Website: bh-photo
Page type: orders-overview
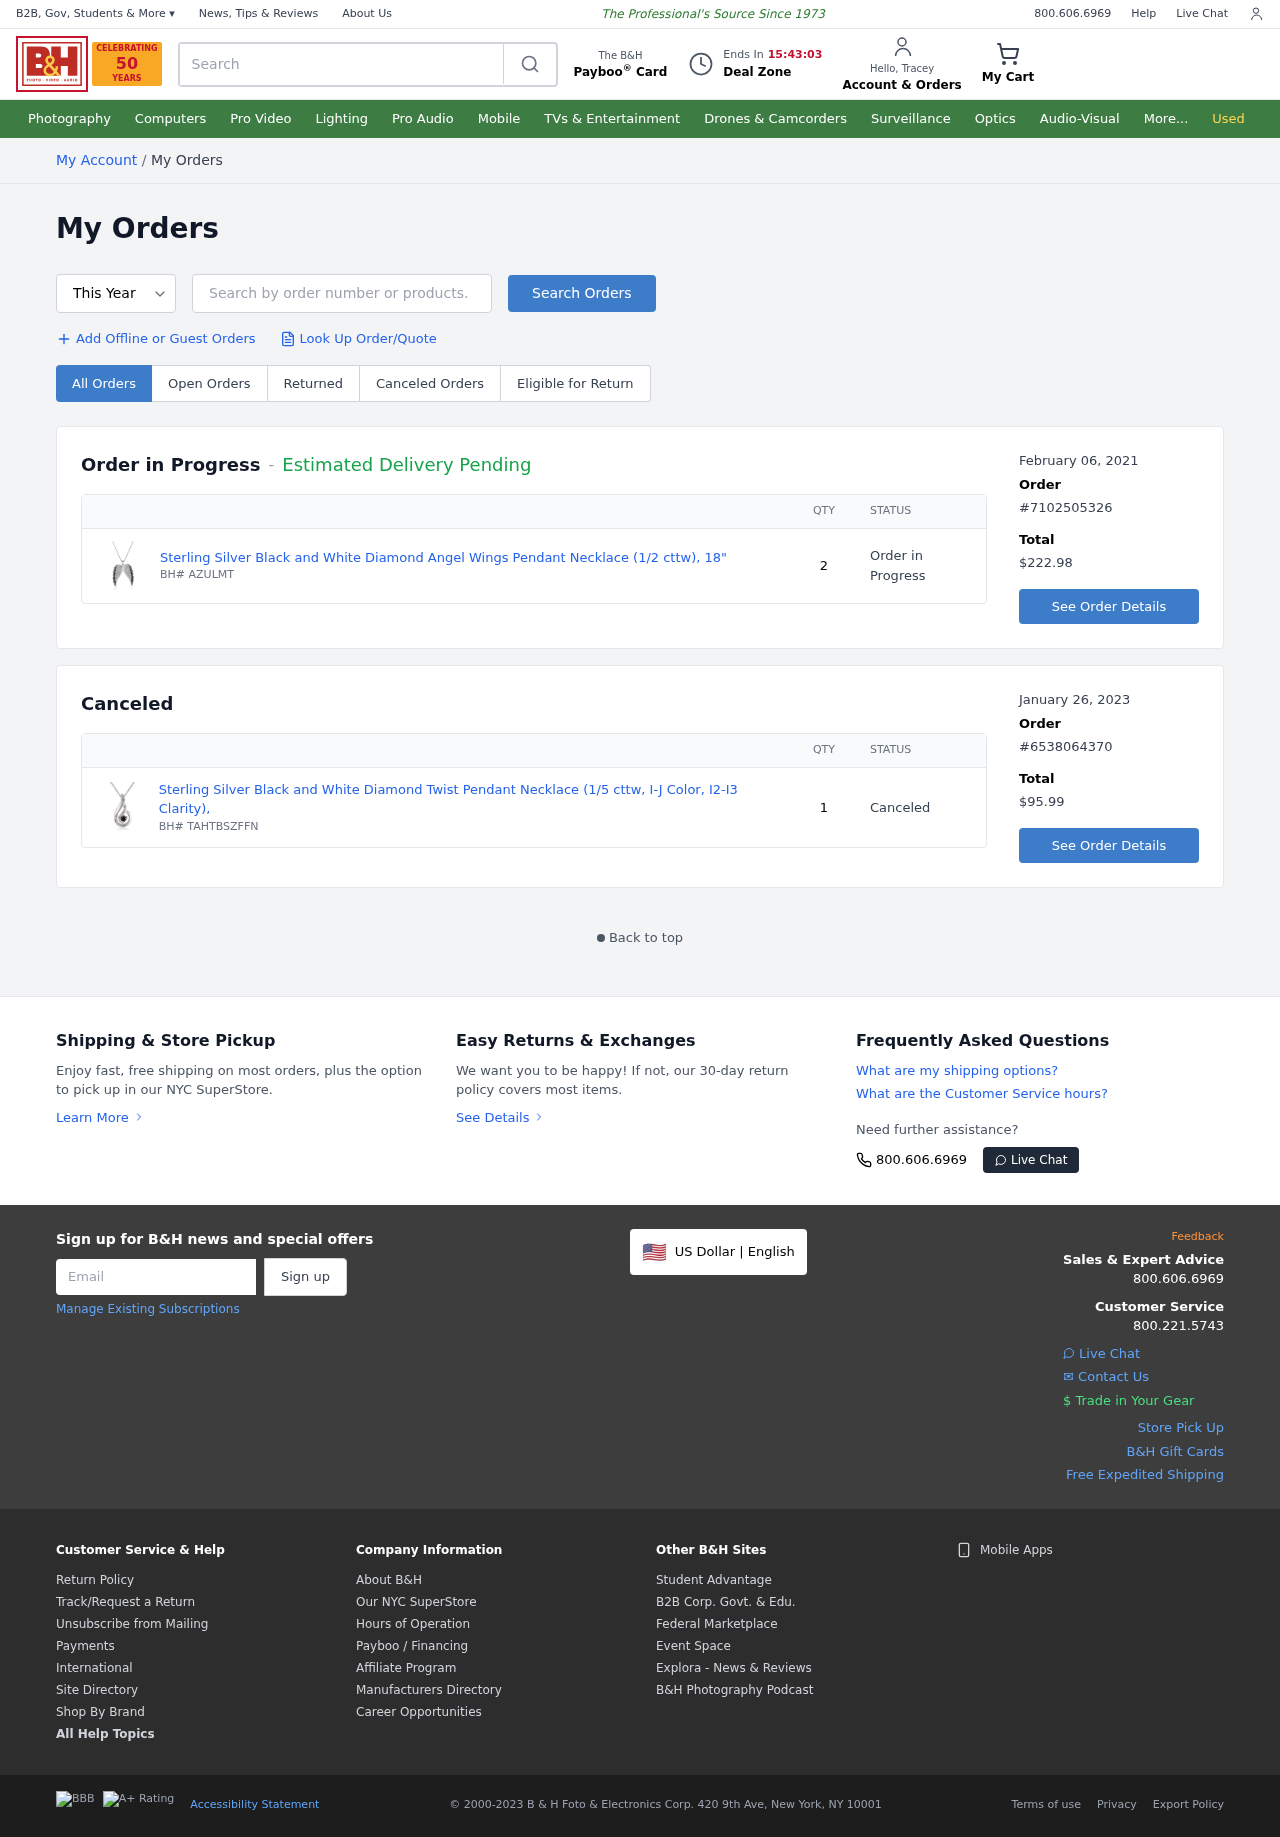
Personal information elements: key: PII_FIRSTNAME
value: Tracey
Product elements: key: PRODUCT1_NAME
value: Sterling Silver Black and White Diamond Angel Wings Pendant Necklace (1/2 cttw), 18"
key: PRODUCT1_QUANTITY
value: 2
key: PRODUCT2_NAME
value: Sterling Silver Black and White Diamond Twist Pendant Necklace (1/5 cttw, I-J Color, I2-I3 Clarity),
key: PRODUCT2_QUANTITY
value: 1
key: PRODUCT1_SKU
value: BH# AZULMT
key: PRODUCT2_SKU
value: BH# TAHTBSZFFN
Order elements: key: ORDER_DATE
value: February 06, 2021
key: ORDER_ID
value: #7102505326
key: ORDER_TOTAL
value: $222.98
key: ORDER_DATE2
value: January 26, 2023
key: ORDER_ID2
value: #6538064370
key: ORDER_TOTAL2
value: $95.99
Search elements: key: HEADER_SEARCH
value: Search
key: SEARCH_ORDERS
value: Search by order number or products.